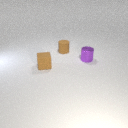
small purple metal cylinder in front of small brown rubber cylinder